Question: I am learning Maven and trying to understand how it works, and I need little help.
When I type in cmd:'mvn archetype:generate'
I get this weird list, where I can't see number for JavaEE web application.

Anyway, I am following this tutorial, and he gets good template list.
<URL>
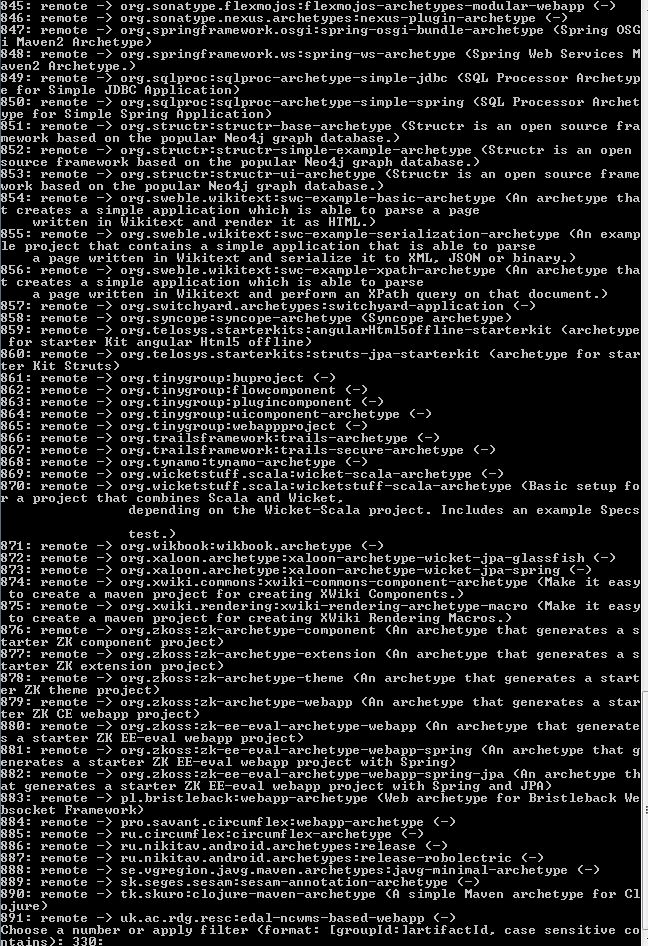
Answer: Instead of typing a number you can type any search string and it will narrow it down to just the archetypes containing that string. Try typing "javaee" (I get 19 results) or "jee" (15 results) at the prompt. After filtering, hitting just enter (without typing anything) will return you to the full list so you can try another filter.